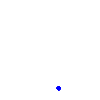
Particle: electron